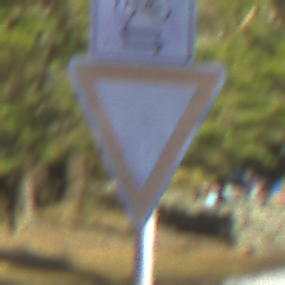
Verkehrszeichen: VorfahrtGewaehren
Zusatzzeichen oben: RichtungsangabeDurchPfeile9
Umgebung: Outdoor, Nature
Tageszeit: MorningAfternoon
Wetter: Clear
Licht: Natural
Jahreszeit: Winter
Kontrast: HighContrast